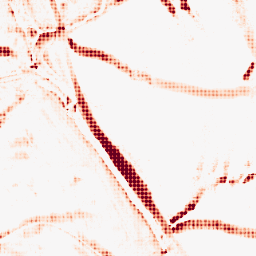
Category: morphological
Decomposition family: morphological_square
Decomposition parameters: operation: opening
size: 15
Upsampling method: sinc_blackman
Upsampling parameters: scale: 4
kernel_size: 4
Upsampling scale: 4